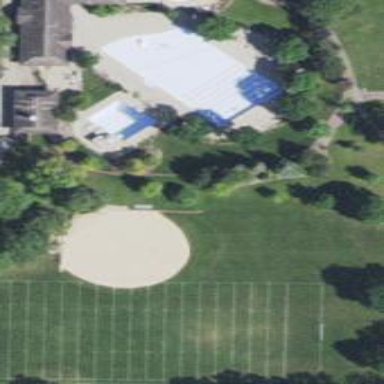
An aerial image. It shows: Baseball pitch for leisure land activities.